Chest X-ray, PA view. Patient: 74 years old, sex F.
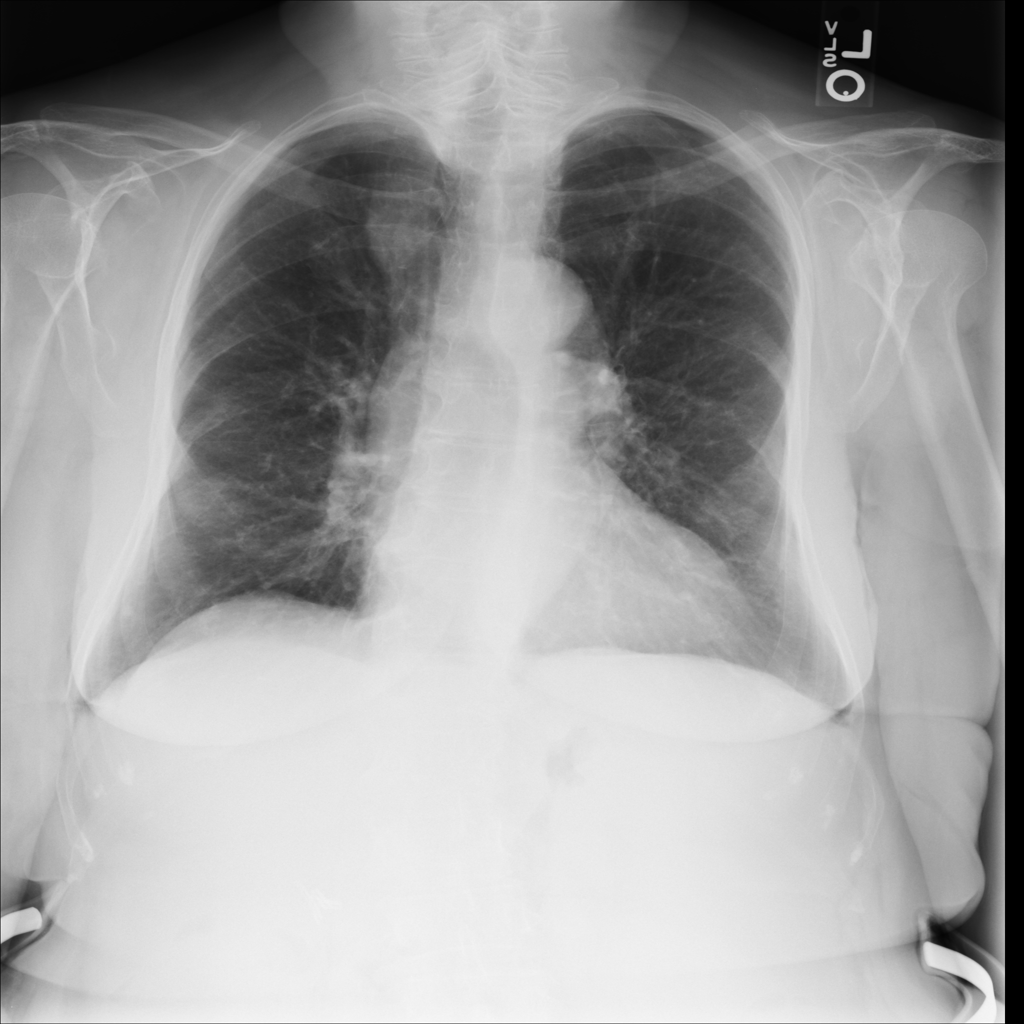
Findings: No Finding